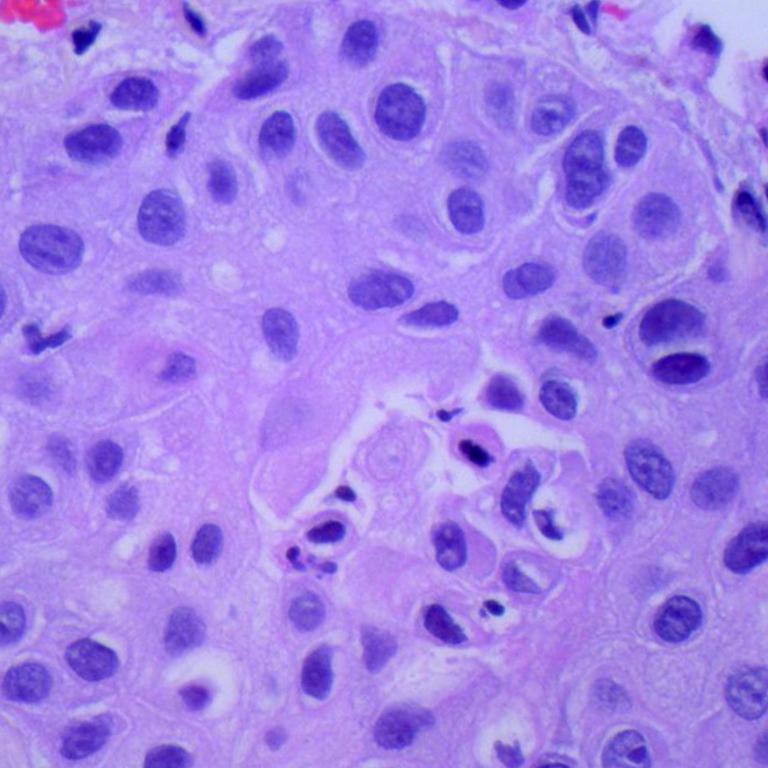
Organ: lung
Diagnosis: squamous carcinomas